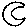
Label: moon